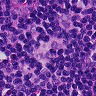
Metastatic tissue present: no